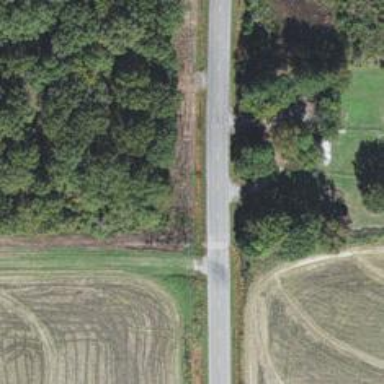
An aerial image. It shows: Secondary road.